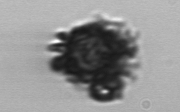
Label: Thalassiosira_TAG_external_detritus